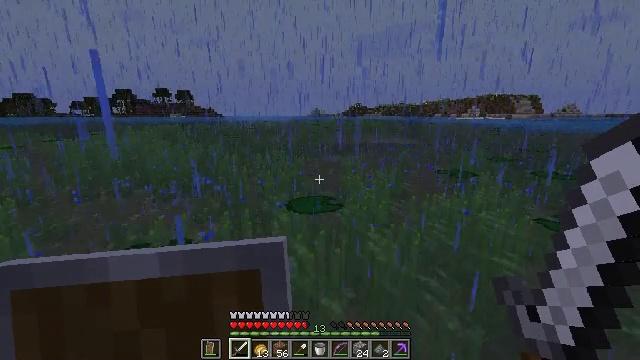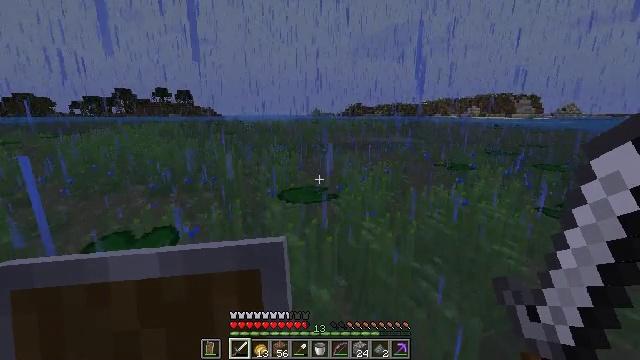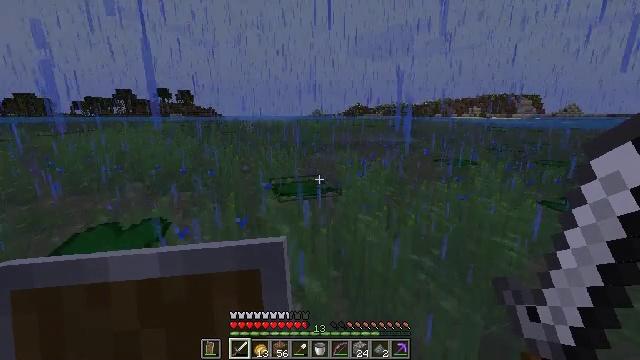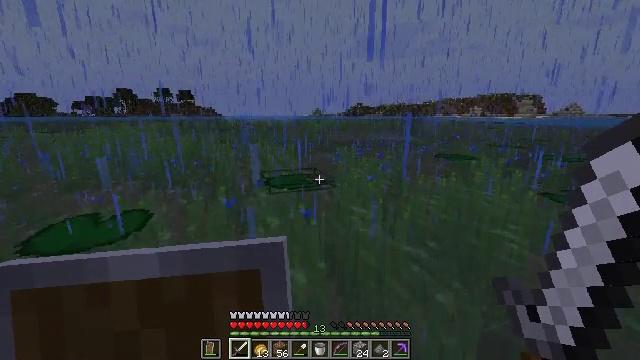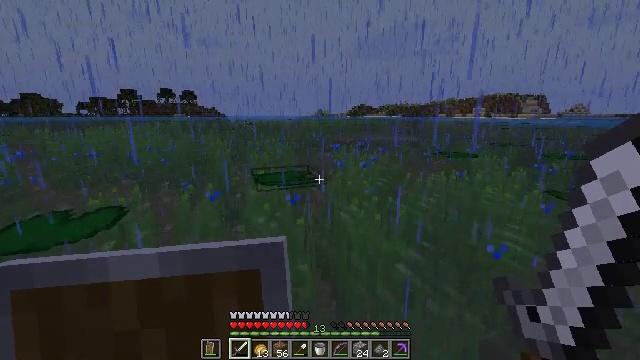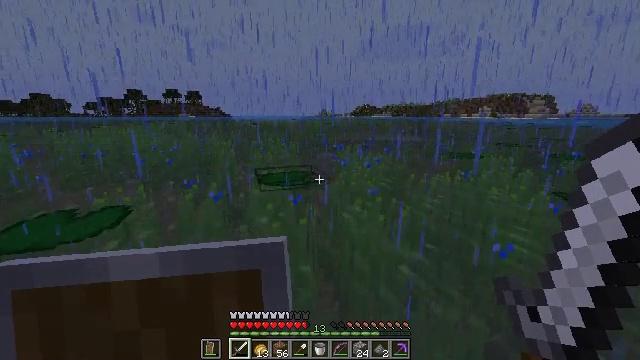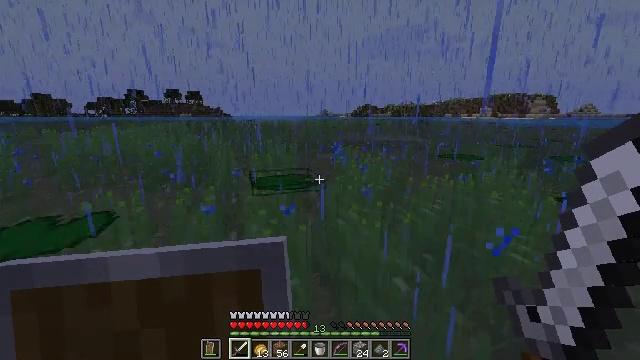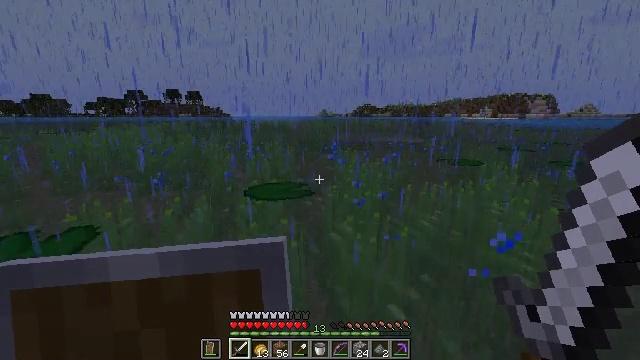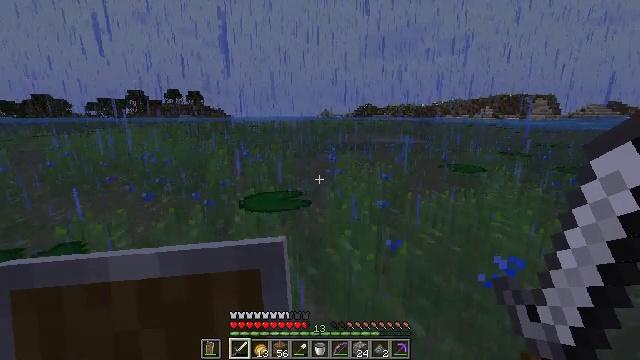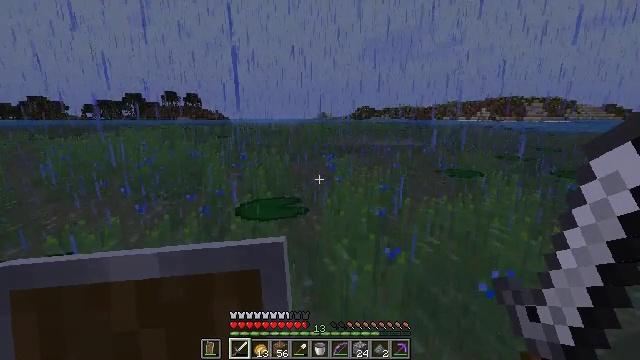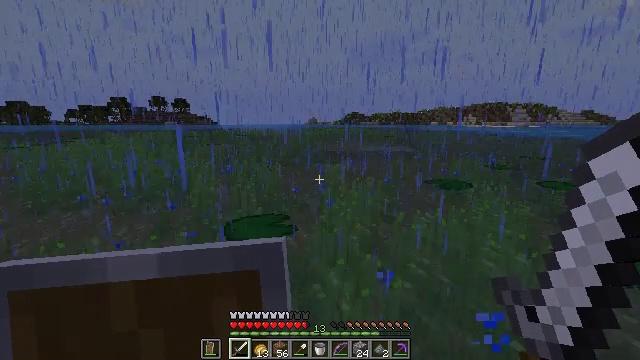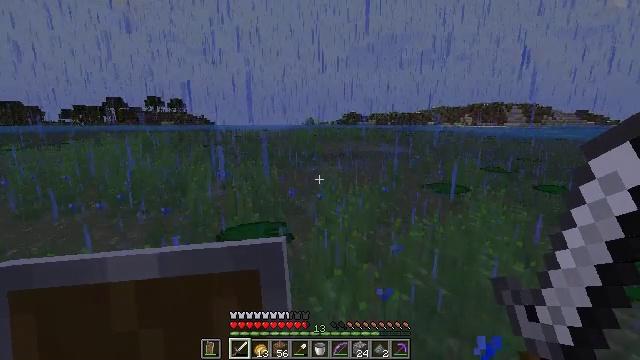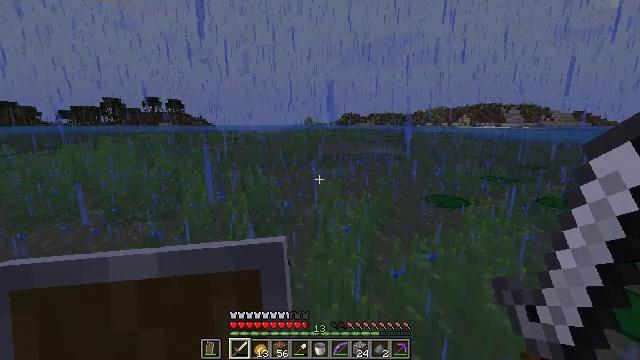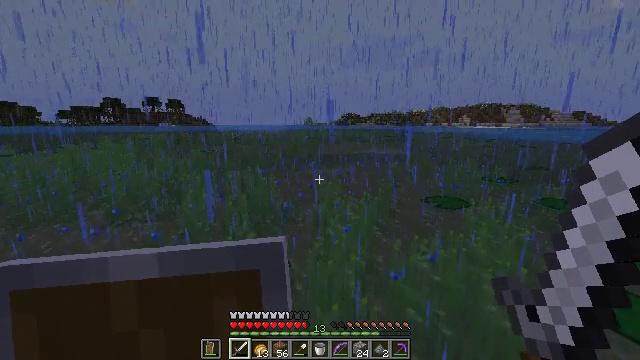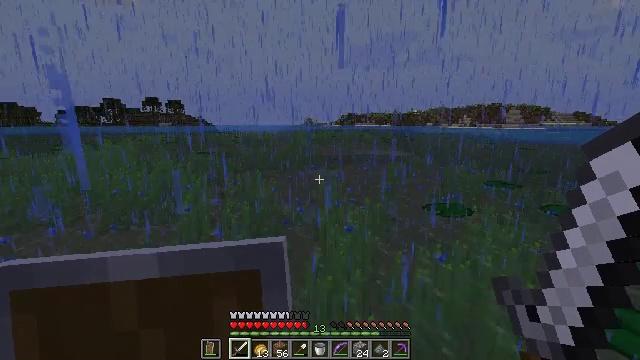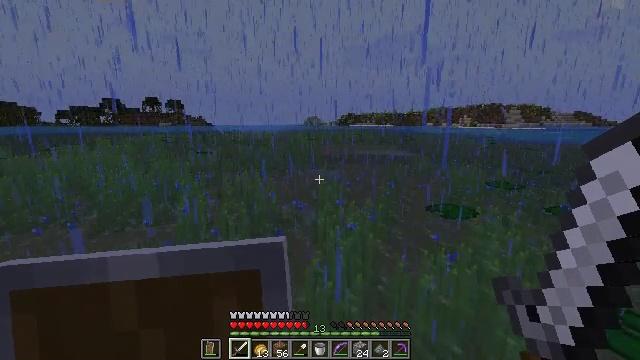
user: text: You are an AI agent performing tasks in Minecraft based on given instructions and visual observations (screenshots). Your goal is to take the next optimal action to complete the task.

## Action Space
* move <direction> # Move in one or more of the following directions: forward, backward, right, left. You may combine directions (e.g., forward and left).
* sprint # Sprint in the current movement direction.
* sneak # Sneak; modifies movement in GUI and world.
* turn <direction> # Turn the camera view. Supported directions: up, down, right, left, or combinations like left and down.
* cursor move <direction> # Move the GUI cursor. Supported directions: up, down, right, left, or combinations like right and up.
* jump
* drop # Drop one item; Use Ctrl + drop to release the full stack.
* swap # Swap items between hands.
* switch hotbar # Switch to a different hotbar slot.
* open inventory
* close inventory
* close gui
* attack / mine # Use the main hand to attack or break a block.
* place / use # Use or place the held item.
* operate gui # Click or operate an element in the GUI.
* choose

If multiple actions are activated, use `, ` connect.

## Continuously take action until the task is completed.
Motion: motion action
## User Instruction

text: Gather tall seagrass in the ocean.
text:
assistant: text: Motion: move forward and move right, jump
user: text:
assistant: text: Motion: move forward and move right, jump
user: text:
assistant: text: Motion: move forward and move right, jump
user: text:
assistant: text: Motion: move forward, jump
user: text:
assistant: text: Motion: move forward, jump
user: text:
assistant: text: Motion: move forward, jump
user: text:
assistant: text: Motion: move forward, jump
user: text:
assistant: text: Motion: move forward, jump
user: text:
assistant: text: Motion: move forward, jump
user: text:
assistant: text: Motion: move forward, turn right and up, jump
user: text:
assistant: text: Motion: move forward, jump
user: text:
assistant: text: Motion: move forward, jump
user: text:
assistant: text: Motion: move forward, jump
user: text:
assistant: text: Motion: move forward, jump
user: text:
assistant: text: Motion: move forward, jump
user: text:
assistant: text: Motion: move forward, jump
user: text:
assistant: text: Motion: move forward, jump
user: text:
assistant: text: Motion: move forward, jump
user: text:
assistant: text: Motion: move forward and move left, jump
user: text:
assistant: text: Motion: move forward and move left, turn left and down, jump
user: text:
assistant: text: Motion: move forward and move left, turn left and down, jump
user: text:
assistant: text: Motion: move forward and move left, turn left and down, jump
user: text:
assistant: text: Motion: move forward, turn left and down, jump
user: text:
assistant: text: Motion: move forward, turn left and down, jump
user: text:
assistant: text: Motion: move forward, turn left and down, jump
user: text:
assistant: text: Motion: move forward, jump
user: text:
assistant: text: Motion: move forward, turn left, jump
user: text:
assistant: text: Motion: move forward, jump
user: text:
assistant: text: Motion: move forward, jump
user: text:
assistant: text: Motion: move forward, turn right, jump